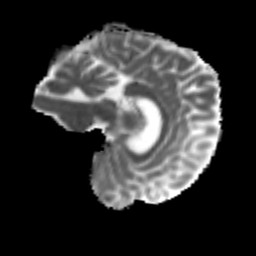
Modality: MD
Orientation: sagittal
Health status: ill
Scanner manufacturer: siemens
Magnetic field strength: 3 T
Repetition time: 6.7 s
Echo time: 0.1 s